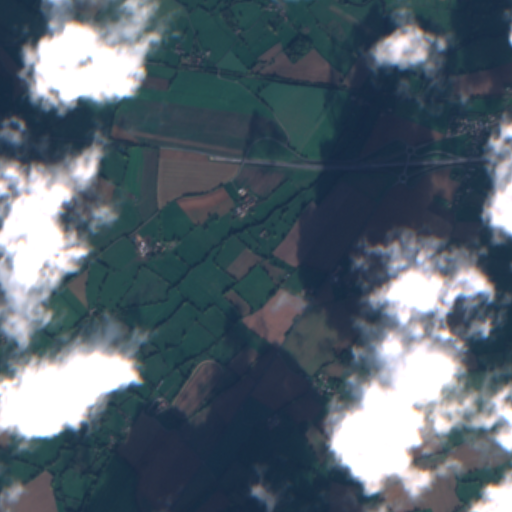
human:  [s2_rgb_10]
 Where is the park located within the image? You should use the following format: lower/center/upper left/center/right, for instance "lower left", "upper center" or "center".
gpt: The park is located in the upper right of the image.
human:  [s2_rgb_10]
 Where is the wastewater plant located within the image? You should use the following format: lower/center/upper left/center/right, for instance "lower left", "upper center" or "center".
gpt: The wastewater plant is located in the upper right of the image.
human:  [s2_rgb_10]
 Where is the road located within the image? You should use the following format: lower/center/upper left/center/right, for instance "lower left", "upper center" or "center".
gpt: There is no road in the image.